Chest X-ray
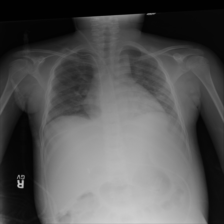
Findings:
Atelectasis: negative
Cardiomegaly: negative
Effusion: negative
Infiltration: negative
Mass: negative
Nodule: negative
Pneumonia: negative
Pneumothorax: negative
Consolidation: negative
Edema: negative
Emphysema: negative
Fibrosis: negative
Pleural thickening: negative
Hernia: negative